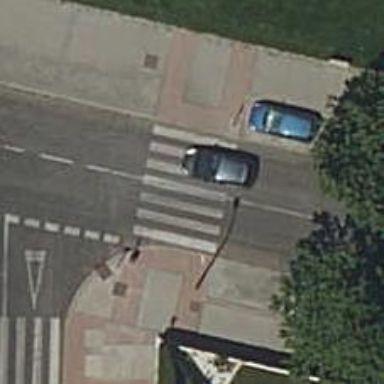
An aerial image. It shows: Zebra crossing on footway.